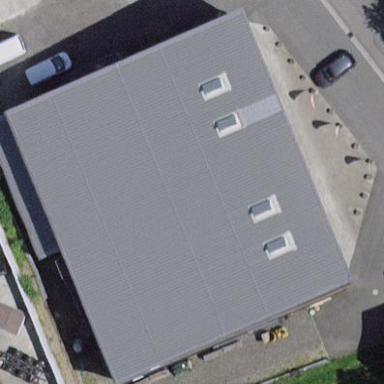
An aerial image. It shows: Building.